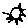
Label: sun